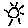
Label: sun